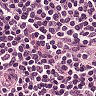
Metastatic tissue present: no